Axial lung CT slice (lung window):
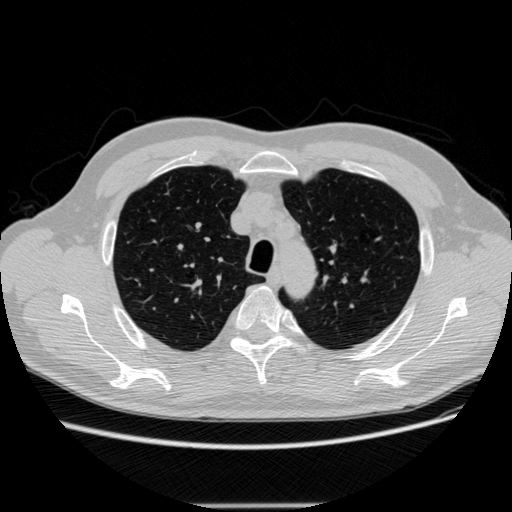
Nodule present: no